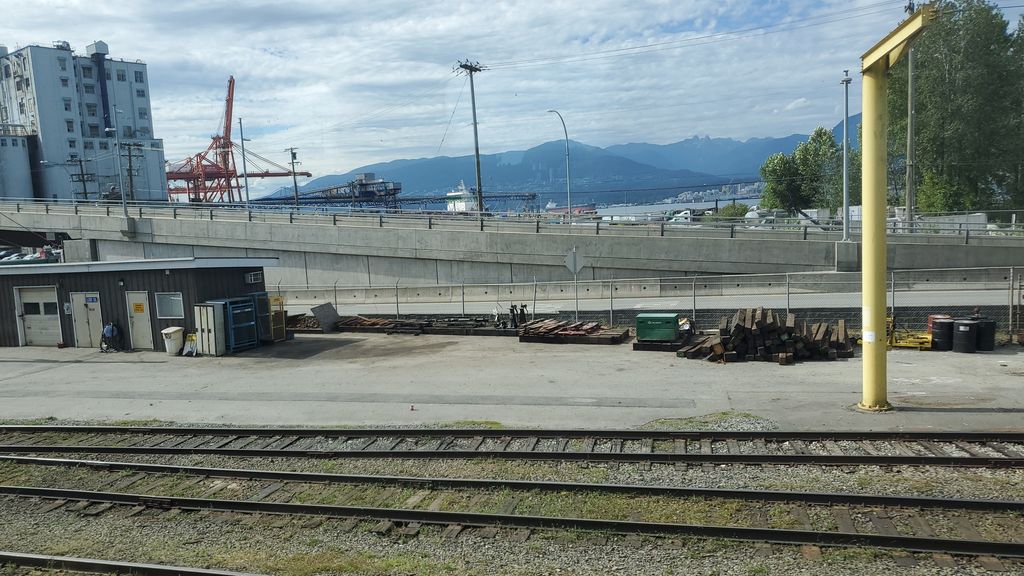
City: vancouver